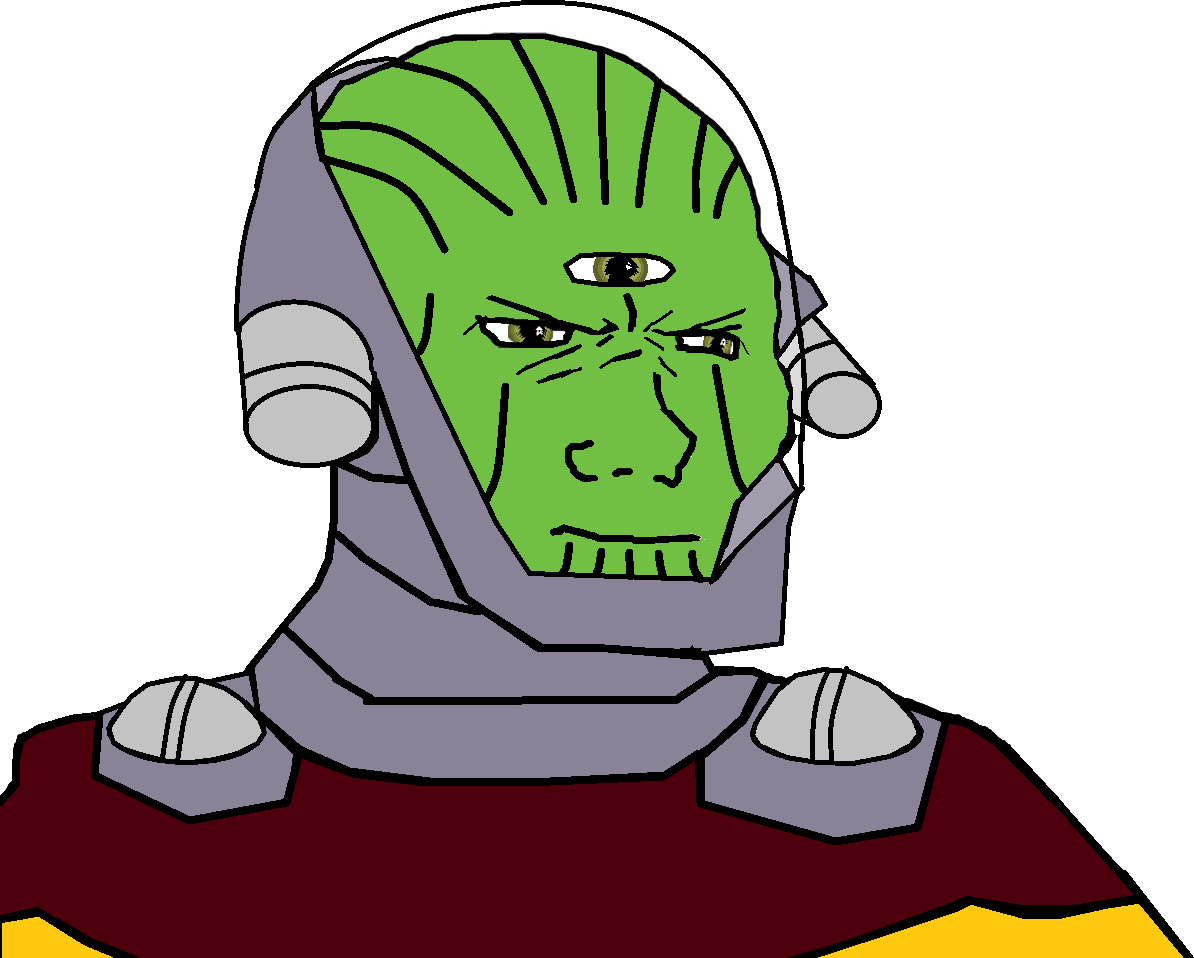
Label: 5_Alien